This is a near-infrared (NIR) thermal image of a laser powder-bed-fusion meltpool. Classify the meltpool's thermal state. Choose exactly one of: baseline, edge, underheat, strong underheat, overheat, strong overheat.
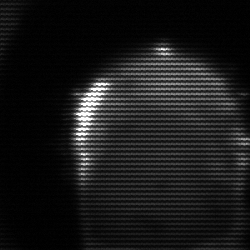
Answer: edge